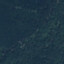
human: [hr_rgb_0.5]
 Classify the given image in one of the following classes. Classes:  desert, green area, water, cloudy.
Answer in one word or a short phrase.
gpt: green area